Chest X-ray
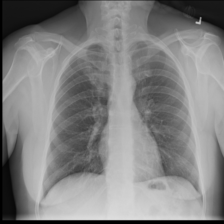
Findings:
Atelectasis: negative
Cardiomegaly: negative
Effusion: negative
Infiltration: negative
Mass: negative
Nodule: negative
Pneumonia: negative
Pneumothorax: negative
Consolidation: negative
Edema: negative
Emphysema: negative
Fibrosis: negative
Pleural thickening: negative
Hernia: negative